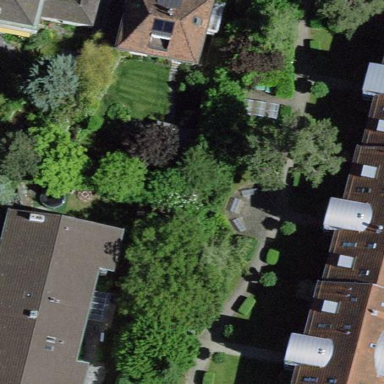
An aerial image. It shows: Garden that is leisure land.